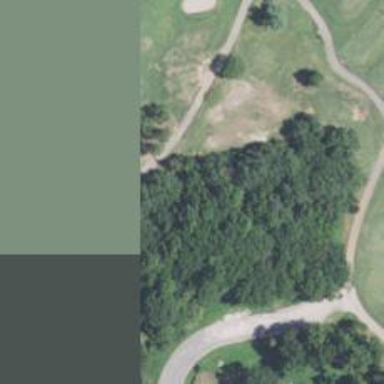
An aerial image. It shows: Path used for both walking and golf.